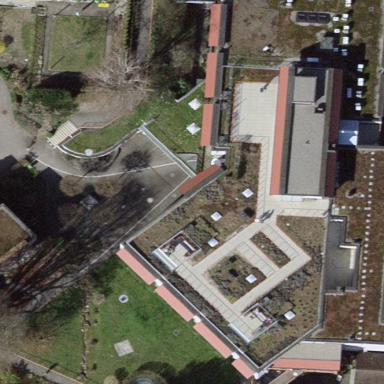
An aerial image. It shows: Building with flat roof.